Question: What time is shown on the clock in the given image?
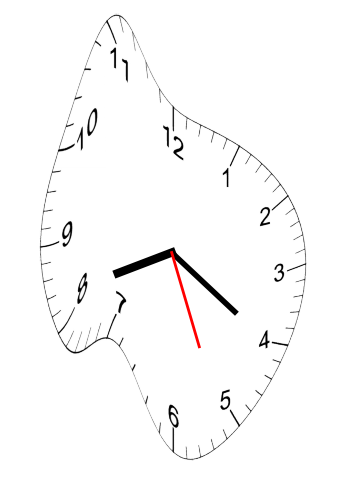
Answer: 08:20:26